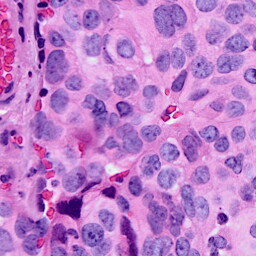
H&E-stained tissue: Breast